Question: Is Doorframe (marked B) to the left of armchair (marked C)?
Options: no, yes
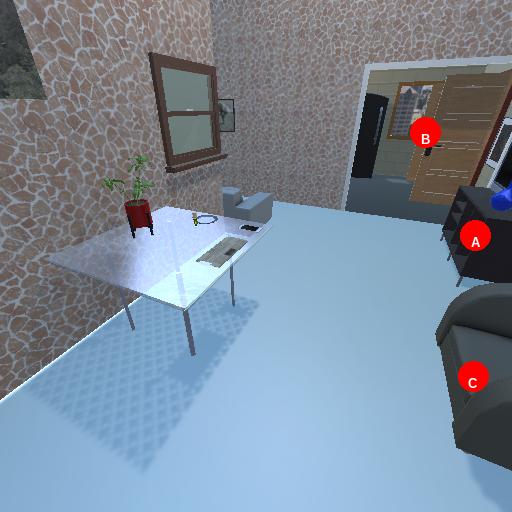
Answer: no